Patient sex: F
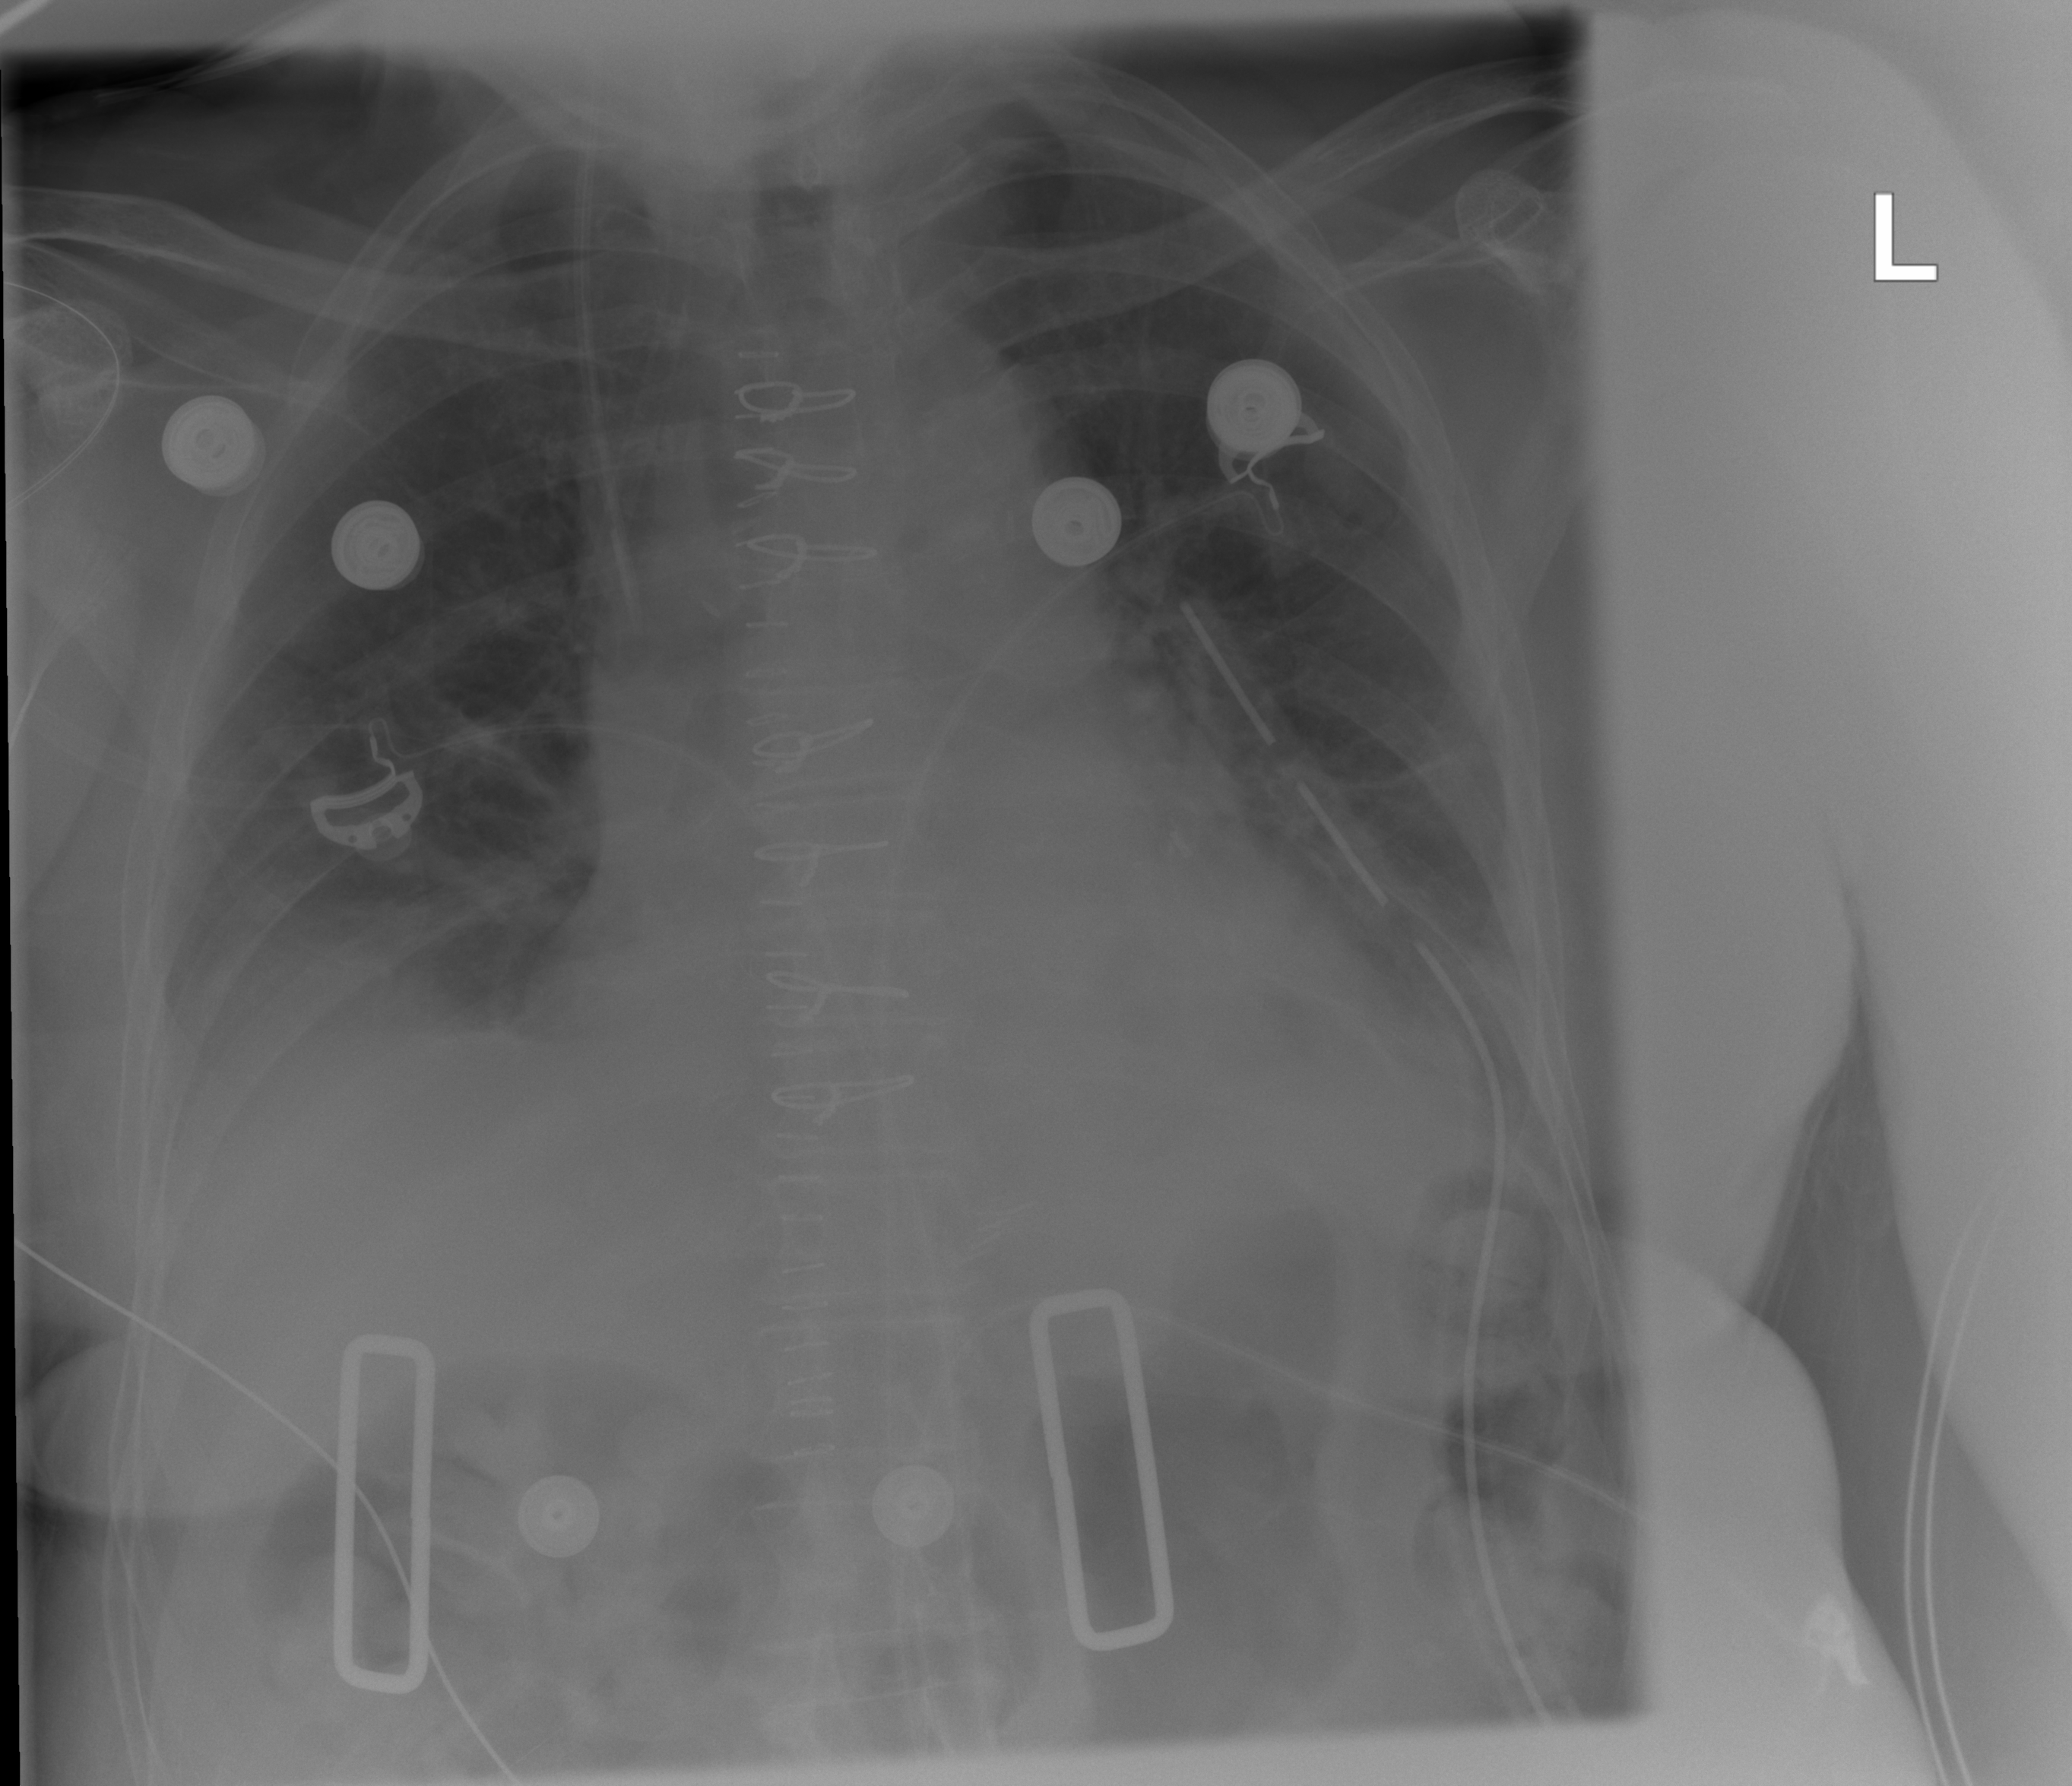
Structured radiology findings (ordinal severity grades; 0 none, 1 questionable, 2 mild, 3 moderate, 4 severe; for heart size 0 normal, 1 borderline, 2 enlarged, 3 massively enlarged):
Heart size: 2
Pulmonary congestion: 0
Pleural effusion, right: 2
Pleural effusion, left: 2
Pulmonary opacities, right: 0
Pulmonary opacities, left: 0
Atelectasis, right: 2
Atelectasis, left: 2